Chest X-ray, AP view. Patient: 52 years old, sex F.
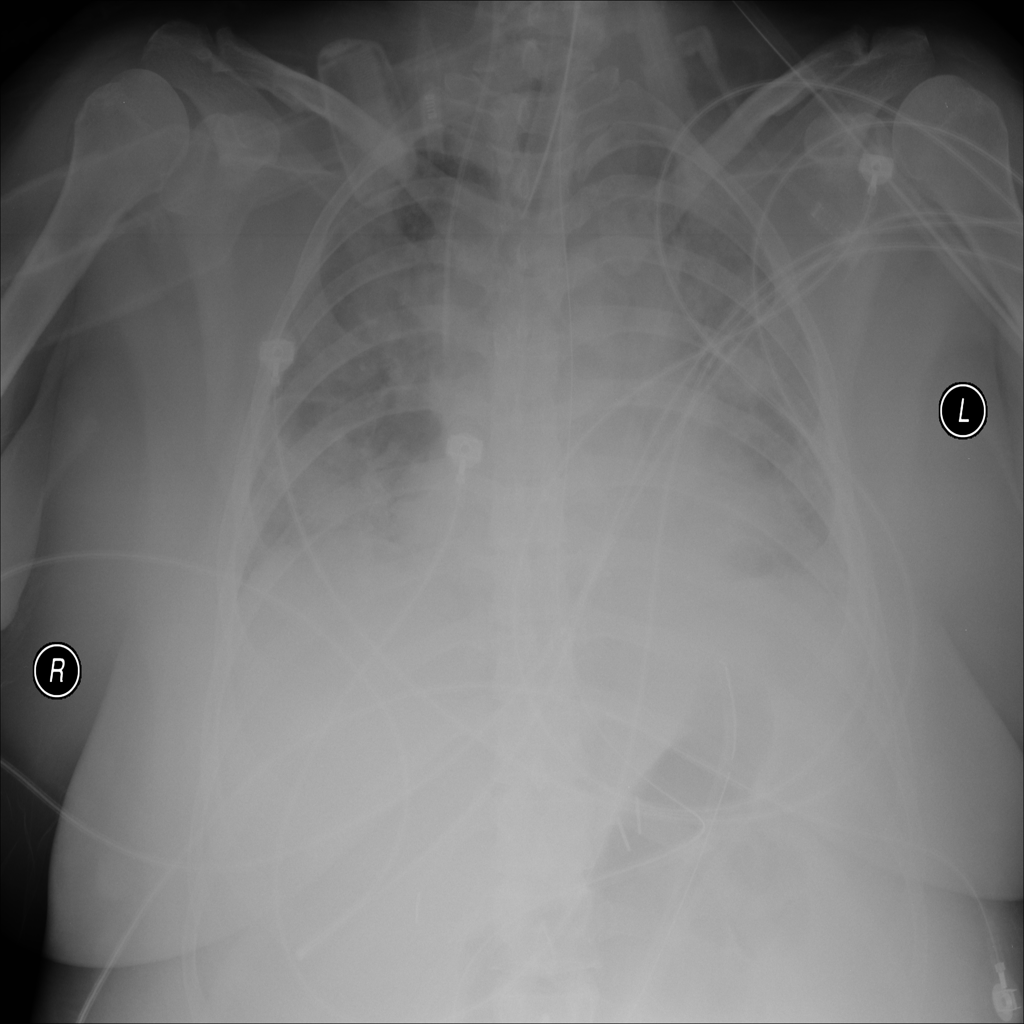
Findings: Effusion, Infiltration